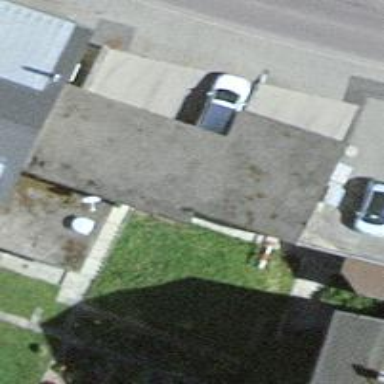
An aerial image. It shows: Garage building.